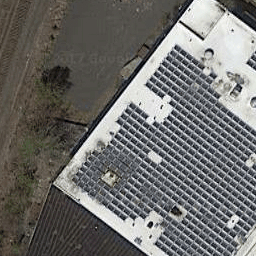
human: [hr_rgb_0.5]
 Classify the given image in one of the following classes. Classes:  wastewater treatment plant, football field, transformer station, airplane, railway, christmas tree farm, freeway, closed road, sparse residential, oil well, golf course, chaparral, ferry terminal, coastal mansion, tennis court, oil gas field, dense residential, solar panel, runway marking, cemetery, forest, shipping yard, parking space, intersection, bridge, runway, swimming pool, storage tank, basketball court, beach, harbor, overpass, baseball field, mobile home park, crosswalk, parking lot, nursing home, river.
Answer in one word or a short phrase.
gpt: solar panel